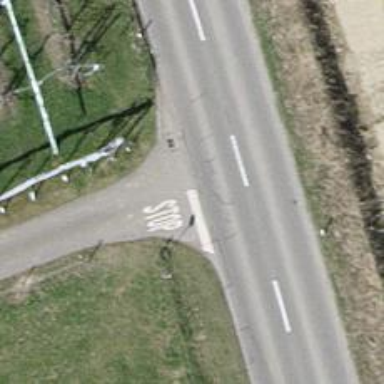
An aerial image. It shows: Road with stop sign.